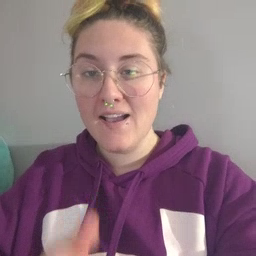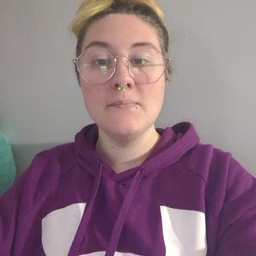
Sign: not